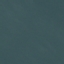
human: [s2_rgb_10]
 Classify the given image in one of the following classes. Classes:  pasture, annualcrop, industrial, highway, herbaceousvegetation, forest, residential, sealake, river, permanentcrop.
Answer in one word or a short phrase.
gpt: SeaLake